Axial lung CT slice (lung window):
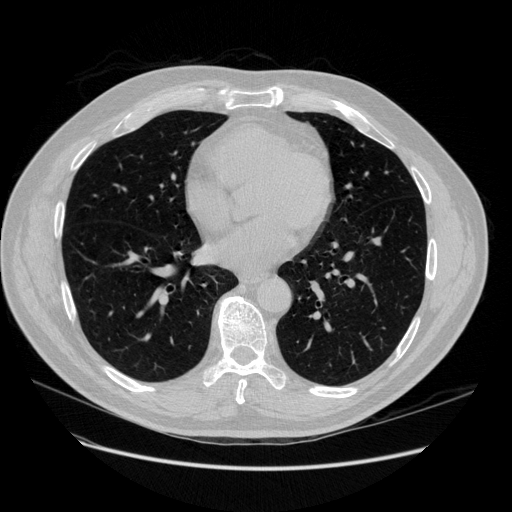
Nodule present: no